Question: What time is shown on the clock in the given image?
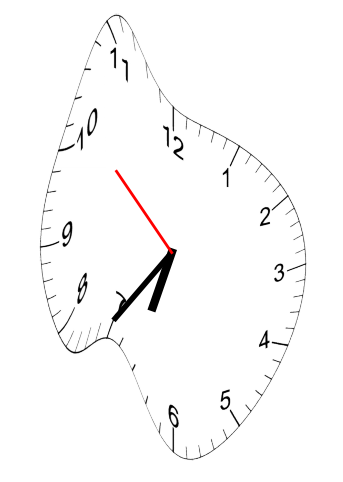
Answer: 06:35:52